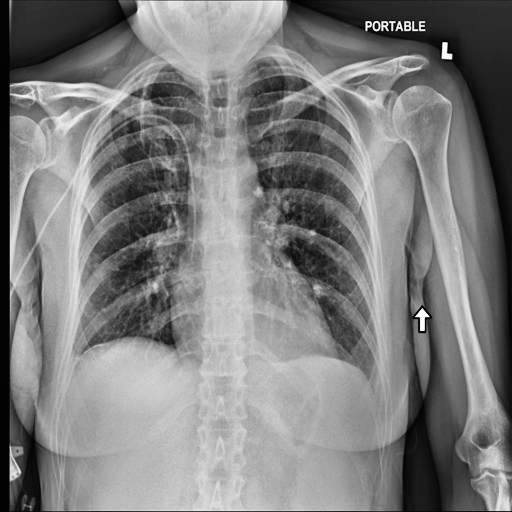
Finding: NORMAL